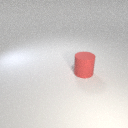
large red rubber cylinder